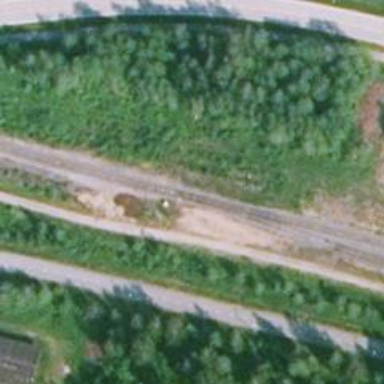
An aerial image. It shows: Railway track classified as B1.